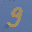
Label: 9